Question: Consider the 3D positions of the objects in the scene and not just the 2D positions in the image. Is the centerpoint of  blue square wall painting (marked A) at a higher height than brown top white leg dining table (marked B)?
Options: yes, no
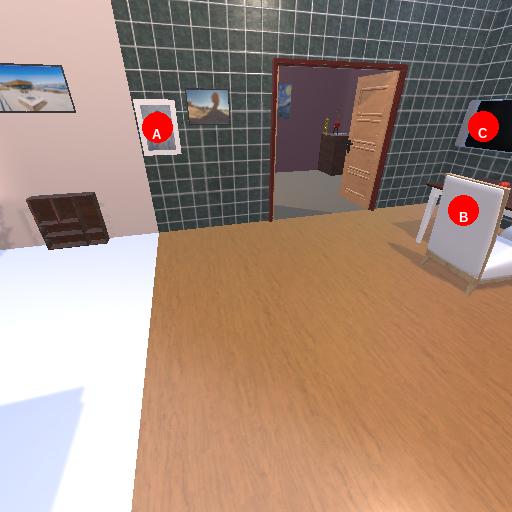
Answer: yes